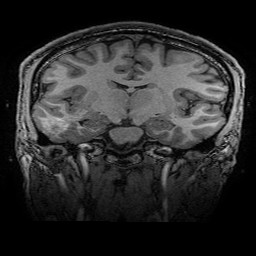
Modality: T1w
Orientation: sagittal
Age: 20
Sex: male
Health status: healthy